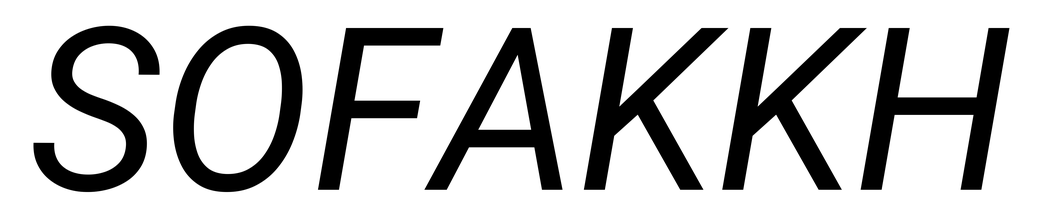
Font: Roboto-Italic_Italic